Question: I want to compare the ROCK clustering algorithm to a distance based algorithm. Let say we have (m) training examples and (n) features
# ROCK:
From what I understand ROCK does is that
'''
1. It calculates a similarity matrix (m*m) using Jaccard cooficients.
2. Then a threshold value is provided by the user.
3. Based on the threshold value it then links the data points and the data-points that have more neighbors in common are said to be in same cluster.
For Example lets see the below png file,
'''

'''
The above picture shows the similarity matrix and let threshold_value =0.2.
4. The algorithm then computes links between the points, which flows in as below.
for A- A (Only A exceeds the threshold value)
B- BCD (because bb, bc and bd exceeds the threshold value)
C- BCD
D- BCD
Now since B, C and D each have common neighbor of 3 they are grouped into the same cluster
Therefore we get two clusters {A}, {BCD}
'''
# A DISTANCE BASED APPROACH:
'''
1. I take a different approach, but like ROCK even I create the similarity matrix.
2. Even I compute the initial links like,
for A- A (Only A exceeds the threshold value)
B- BCD (because bb, bc and bd exceeds the threshold value)
C- BCD
D- BCD
3. Now Instead of finding neighbors, I perform some mojo and find the best centroids.
4. After finding the centroid, I run the k-means clustering algorithm over the similarity matrix(m*m)
5. Since I find the centroids before hand, the time taken by the algorithm reduces by not running the k-means algorithm multiple times for randomly chosen centroids.
'''
# Problem Statement:
The problem I see is the space complexity, since the similarity matrix is a (m*m) matrix, if the value of m is too large say 1 million, storing such large matrix would be difficult, also due to the matrix size the euclidean distance computation takes time.
In ROCK I believe however, there is absolutely no need to store the matrix because the links can be build on the fly when the Jaccard cooficient is calculated between the dataset.
I ran the distance based algorithm approach over the similarity matrix for the mushroom dataset available in
(uci.org) and the output results were very similar to ROCK and even better for some other datasets.
# Qestions:
'''
1. Is my understanding of ROCK correct.
2. Is it even worth considering to create such large similarity matrix and store is in disk and use it later to calculate distances.
3. I would really appreciate if someone could provide the big O complexity for the distance based approach.
'''
Thanks:)
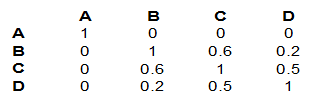
Answer: As per my knowledge clustering becomes very memory intensive as the size increases, you will have to figure out a way to reduce the dimensionality of your data.
I am not familiar with ROCK but I've worked on clustering problems before wherein I had to cluster millions of documents.
'''
Distance Calculation Metric : levenshtein distance
Clustering Algorithm : DBSCAN
'''
Coming back to your questions
'''
Question 2 :
Is it even worth considering to create such large similarity matrix and store is in disk and use it later to calculate distances.
'''
I would never recommend constructing a large matrix. For example, constructing a distance matrix on 1 million words would require 4 terabytes of space. You will have to use some kind of blocking technique to group somewhat similar documents and then apply a clustering algorithm on top.
'''
3. I would really appreciate if someone could provide the big O complexity for the distance based approach.
'''
Usually time complexity for calculating distance between two words is trivial since words are not too long. Your complexity would be the number of comparisons, so if you have n words then the time complexity would be O(n*n)